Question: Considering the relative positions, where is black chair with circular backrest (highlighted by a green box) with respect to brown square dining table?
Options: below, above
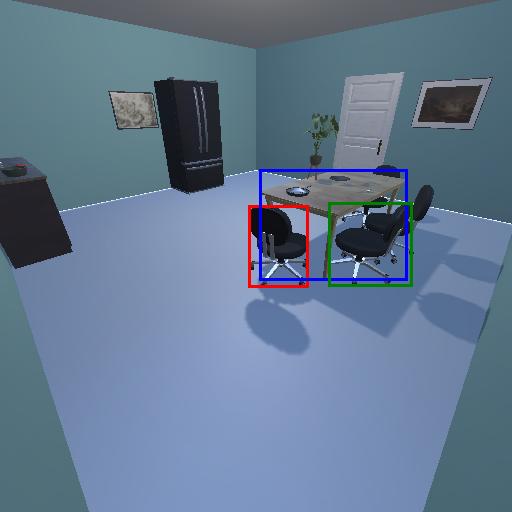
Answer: below